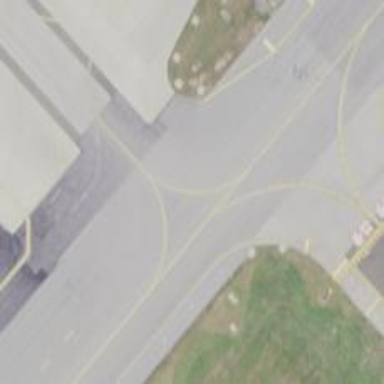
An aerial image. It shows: Image of taxiway at airport.